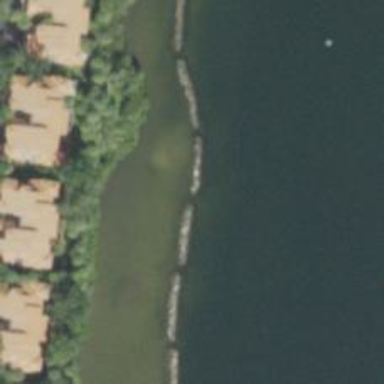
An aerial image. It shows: Breakwater structure.